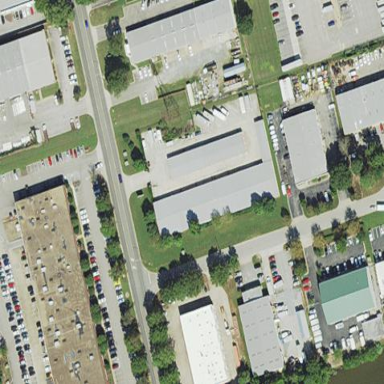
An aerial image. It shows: Storage rental shop.